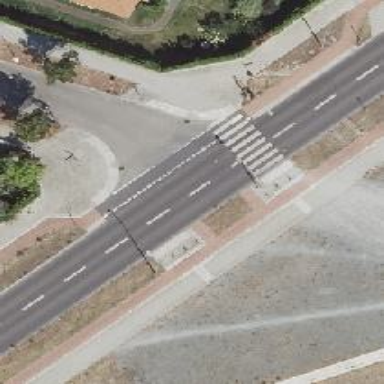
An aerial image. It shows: Unmarked road crossing.